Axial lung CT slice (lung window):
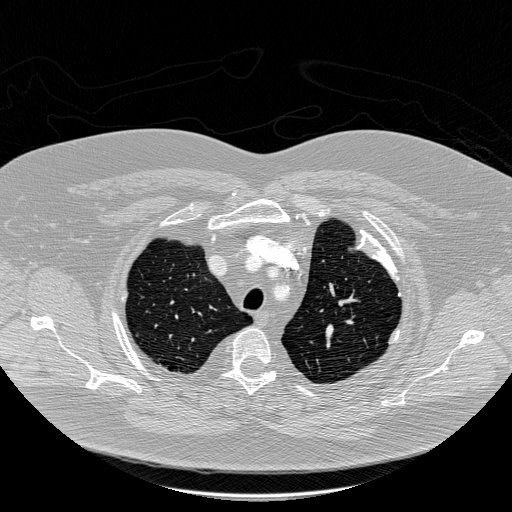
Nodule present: no